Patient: sex M, age 78
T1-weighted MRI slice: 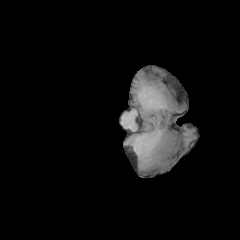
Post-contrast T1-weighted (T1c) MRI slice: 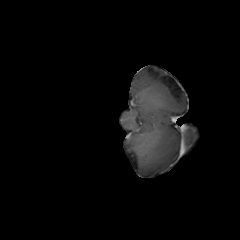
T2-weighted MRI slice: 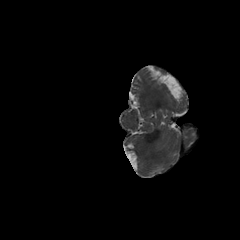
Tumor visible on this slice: no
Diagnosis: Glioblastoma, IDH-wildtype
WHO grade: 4